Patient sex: M
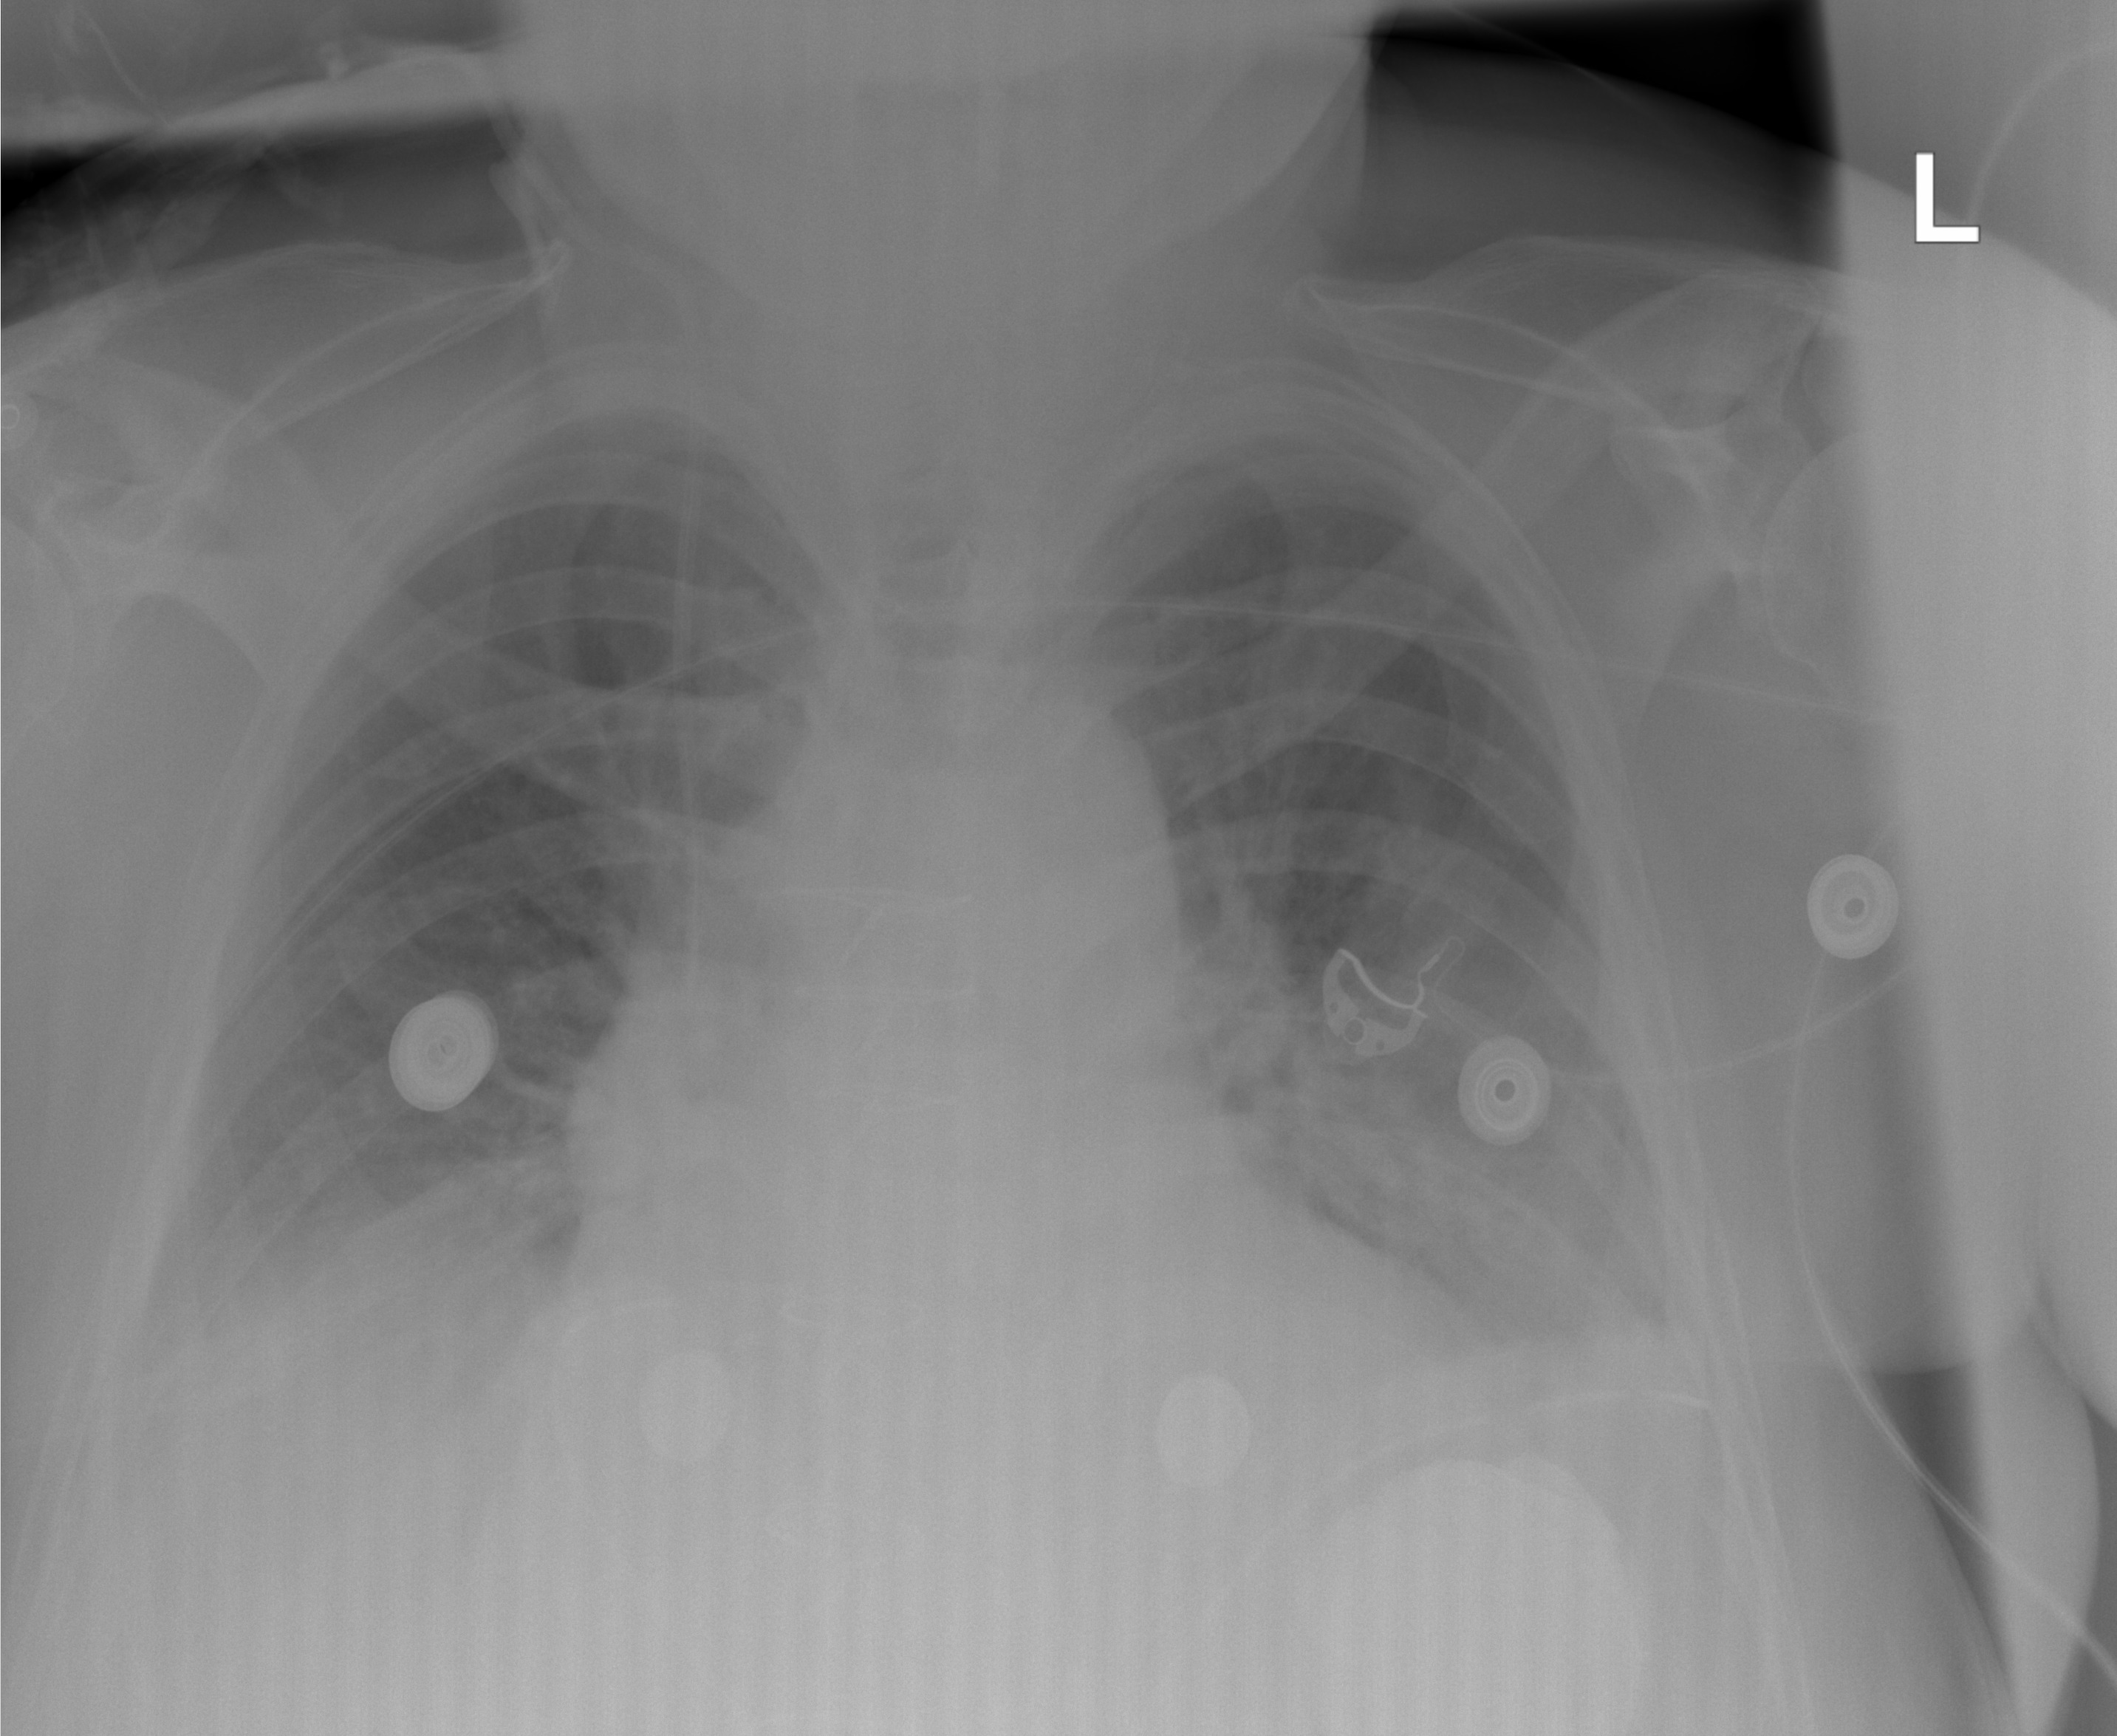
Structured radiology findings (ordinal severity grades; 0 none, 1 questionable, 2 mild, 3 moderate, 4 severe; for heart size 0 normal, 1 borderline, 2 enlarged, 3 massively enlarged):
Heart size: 1
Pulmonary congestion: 2
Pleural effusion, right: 1
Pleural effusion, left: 2
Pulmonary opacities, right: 0
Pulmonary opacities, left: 0
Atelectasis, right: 2
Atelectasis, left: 2